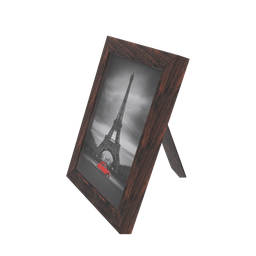
Label: decoration